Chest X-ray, AP view. Patient: 19 years old, sex F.
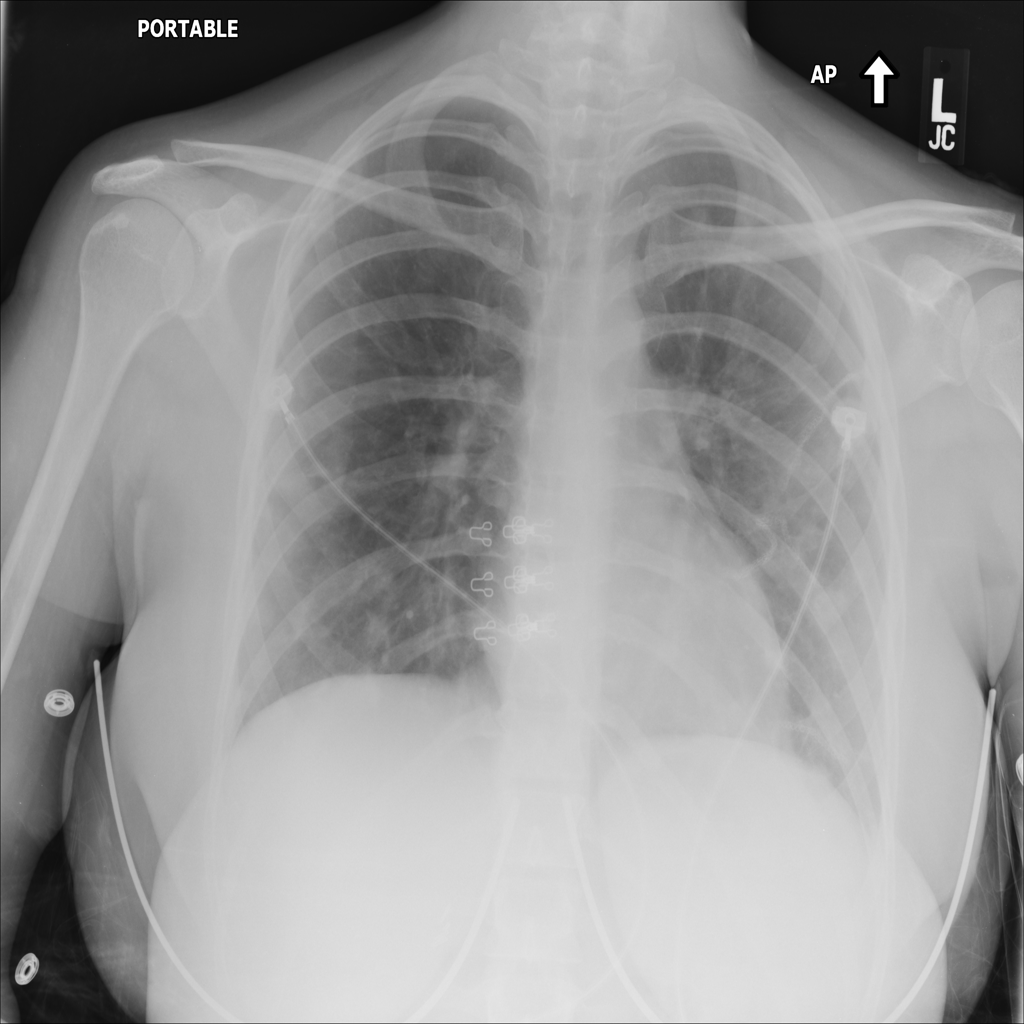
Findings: Mass